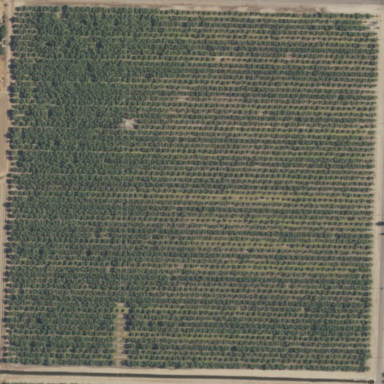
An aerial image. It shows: Almond orchard with rows of almond trees.